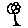
Label: flower